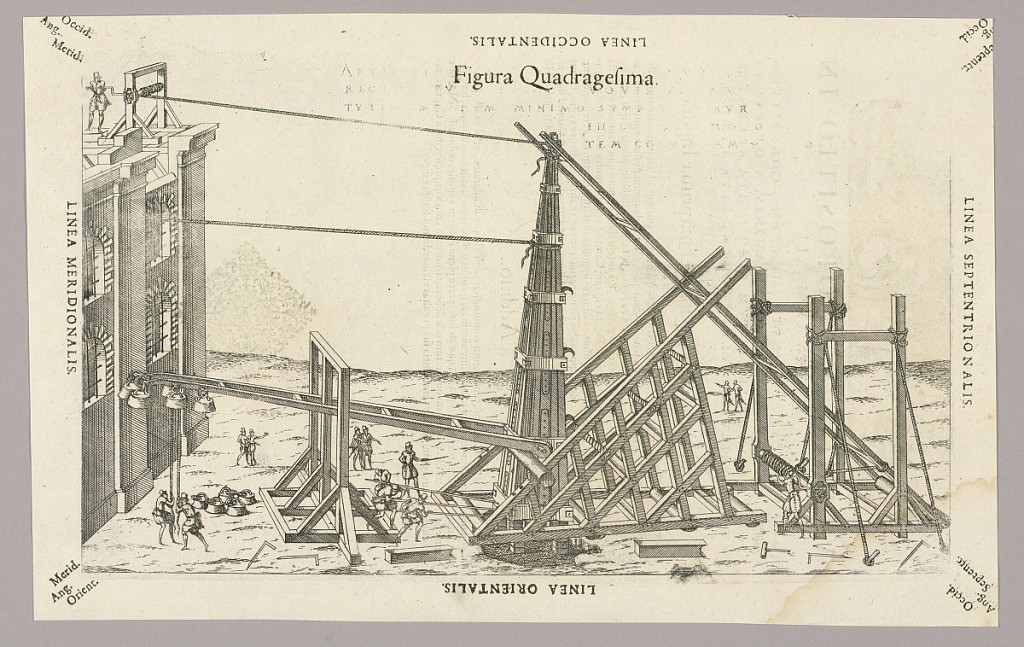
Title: Plate XL from Theatrum instrumentorum et machinarum
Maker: Julio Paschale
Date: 1582
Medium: Woodcut on paper
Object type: Print
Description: Machine of wood and rope-work, and weights, left. On it, a steeple for a two-story building. Fourteen figures, most of them at work. Description in Latin of verso of 1949-152-237.